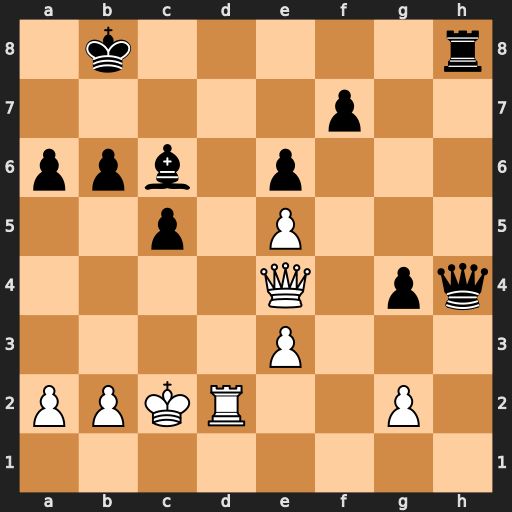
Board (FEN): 1k5r/5p2/ppb1p3/2p1P3/4Q1pq/4P3/PPKR2P1/8
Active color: w
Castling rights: -
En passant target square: -
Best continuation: Qxc6 Rc8 Qxb6+